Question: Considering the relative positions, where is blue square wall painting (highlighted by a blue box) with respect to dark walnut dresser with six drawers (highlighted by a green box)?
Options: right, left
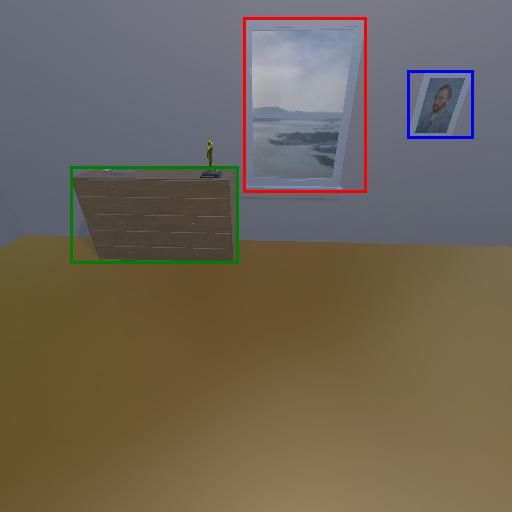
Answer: right